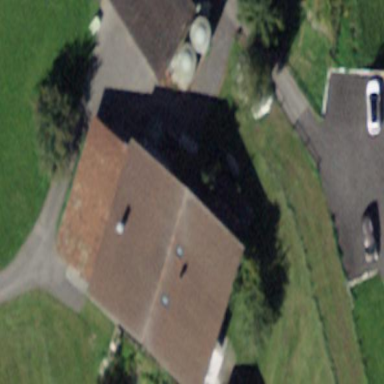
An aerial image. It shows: Farm building.